Question: I currently have Delphi 2007 and Delphi XE installed on my laptop.
The pop-up code insight tooltip view is limited in the XE installation.
I seem to remember that this is in the editor options somewhere, but can't find it.
Can somebody please tell me where I turn on the extended tooltip view?
See image attached - D2007 on top , DXE below

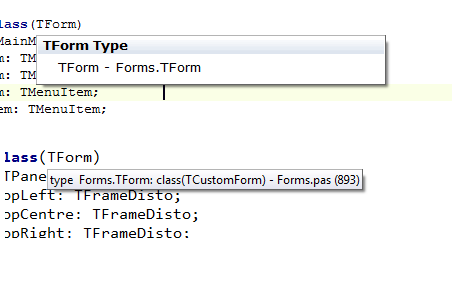
Answer: Yes, in Delphi 2009 it is called 'Tooltip Help Insight', and is found at
/ / :